Question: When I installed TortoiseGit (on Windows 7), I got a number of command shortcuts added to the toolbar of windows explorer, as in the image below, and I think they are really useful:

How do these appear? Because I tried to install TortoiseGit (same version) on other PCs (same OS) and those shortcuts just do not want to appear. I cannot find anything in the Settings that show or hide them.
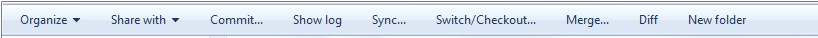
Answer: Those shortcuts only appear on Windows 7 and Vista and only if Git versioned folders are accessed using the Git library (cf. <URL>.